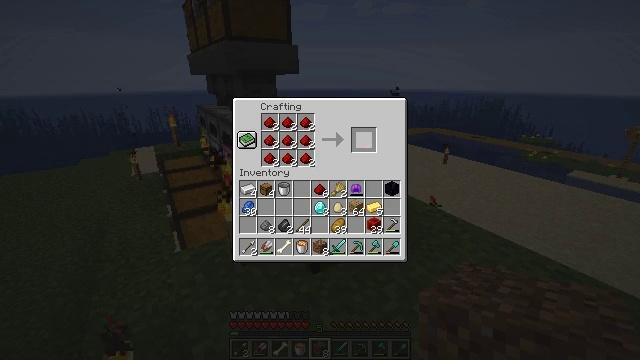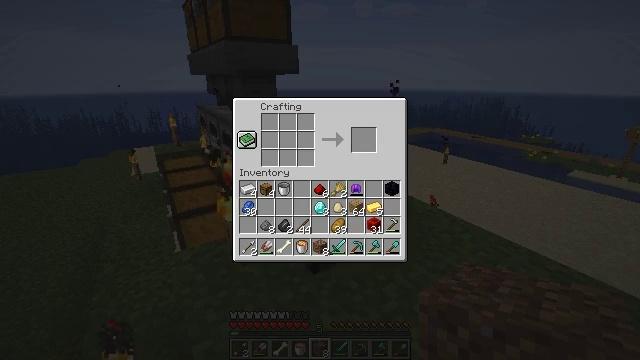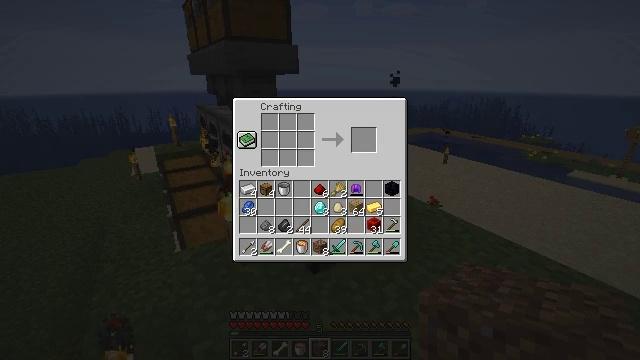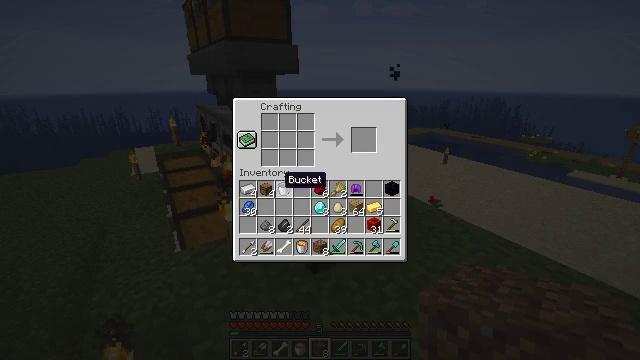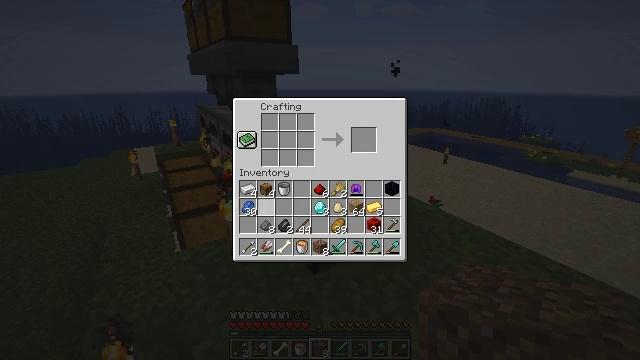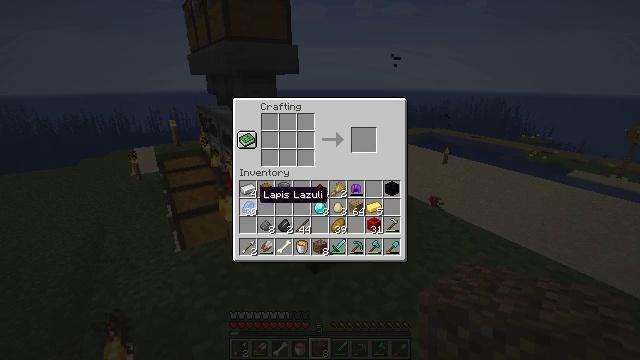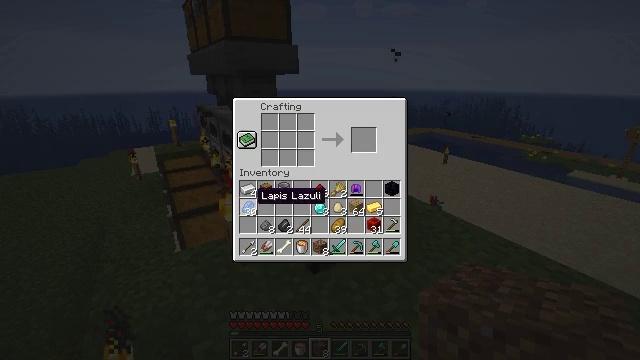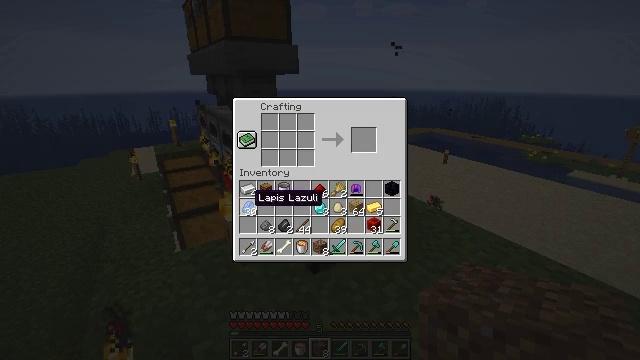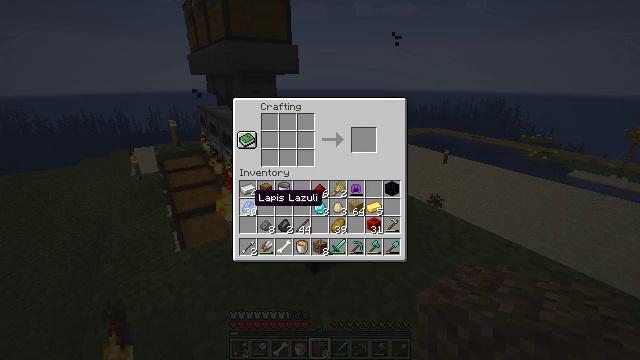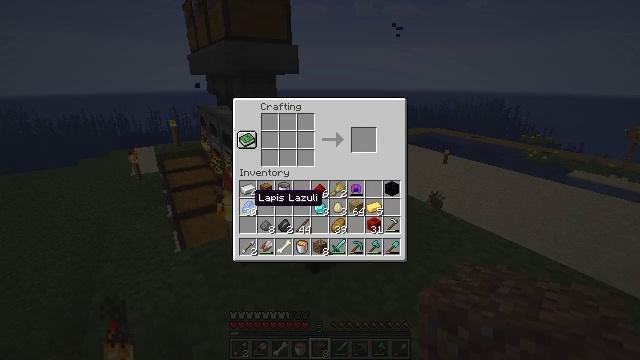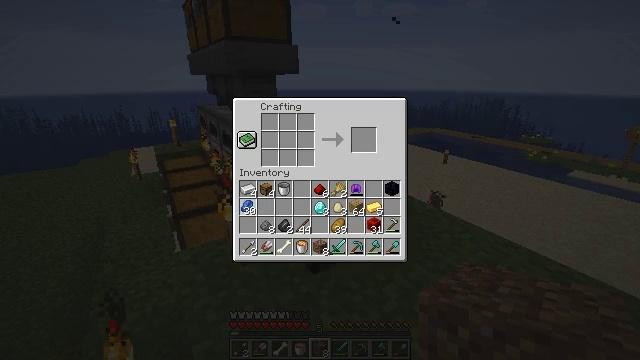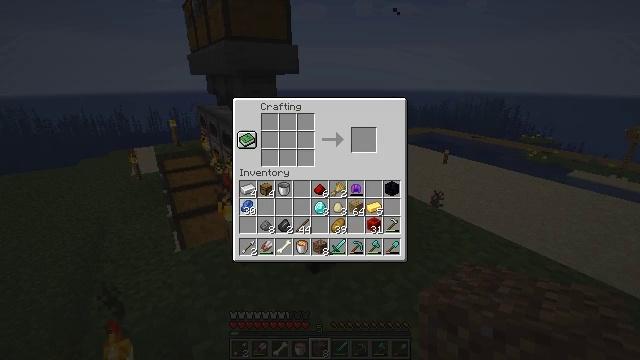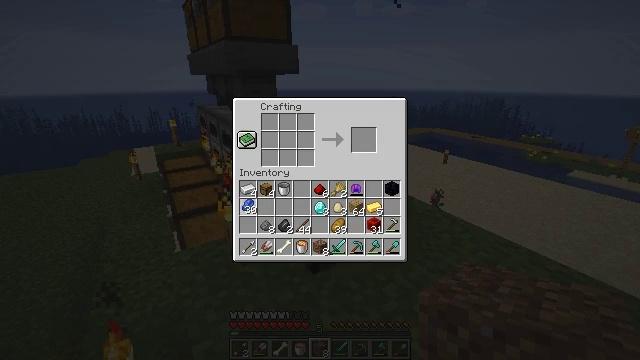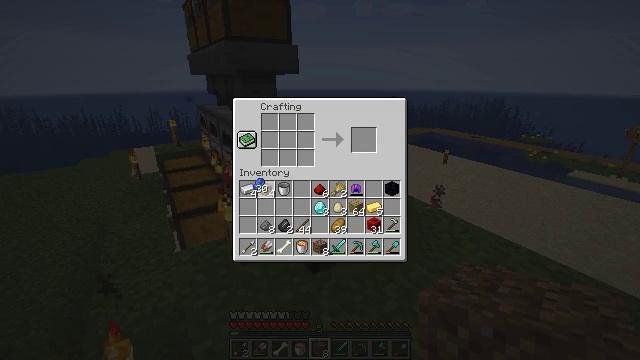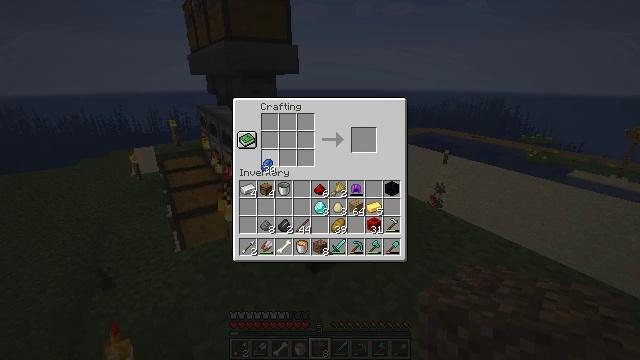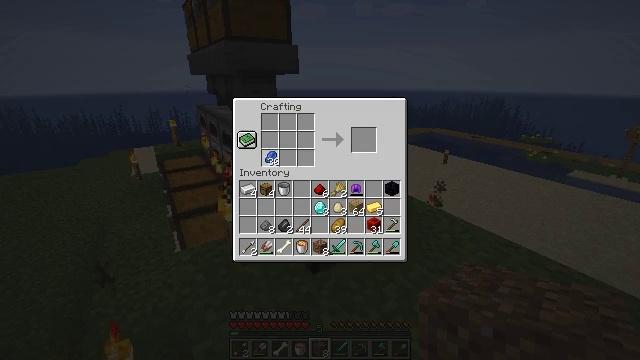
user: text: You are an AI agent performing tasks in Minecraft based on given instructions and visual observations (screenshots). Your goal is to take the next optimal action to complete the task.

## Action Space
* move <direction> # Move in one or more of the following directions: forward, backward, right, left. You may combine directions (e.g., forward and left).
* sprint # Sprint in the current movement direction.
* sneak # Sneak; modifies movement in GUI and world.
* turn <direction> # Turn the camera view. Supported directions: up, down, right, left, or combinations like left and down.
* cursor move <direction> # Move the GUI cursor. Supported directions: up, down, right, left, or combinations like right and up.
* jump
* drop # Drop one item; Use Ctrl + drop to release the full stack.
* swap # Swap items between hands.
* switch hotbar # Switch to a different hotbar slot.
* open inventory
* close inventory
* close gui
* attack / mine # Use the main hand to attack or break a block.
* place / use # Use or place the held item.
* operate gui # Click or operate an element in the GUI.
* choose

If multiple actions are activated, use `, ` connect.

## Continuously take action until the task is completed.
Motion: motion action
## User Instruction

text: Get a lapis block by combining lapis lazuli.
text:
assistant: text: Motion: sneak, cursor move left and down, open gui
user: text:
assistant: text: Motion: sneak, cursor move left and down
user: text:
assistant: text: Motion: sneak, cursor move left and down
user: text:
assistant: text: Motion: cursor move left and down
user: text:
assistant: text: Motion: no_op
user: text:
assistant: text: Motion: no_op
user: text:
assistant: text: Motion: no_op
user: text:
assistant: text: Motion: no_op
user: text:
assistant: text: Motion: no_op
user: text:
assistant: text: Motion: operate gui
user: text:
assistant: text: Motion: operate gui
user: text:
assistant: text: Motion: operate gui
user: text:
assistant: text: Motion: cursor move right and up
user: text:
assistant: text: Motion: cursor move right and up
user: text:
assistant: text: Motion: cursor move up
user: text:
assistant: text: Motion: no_op
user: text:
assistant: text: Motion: no_op
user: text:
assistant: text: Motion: no_op
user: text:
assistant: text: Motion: no_op
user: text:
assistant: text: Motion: no_op
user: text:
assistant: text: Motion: no_op
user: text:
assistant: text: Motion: no_op
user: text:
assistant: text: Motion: no_op
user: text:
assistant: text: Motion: operate gui
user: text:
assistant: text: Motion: cursor move right, operate gui
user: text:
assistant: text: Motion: cursor move right, operate gui
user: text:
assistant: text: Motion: cursor move right, operate gui
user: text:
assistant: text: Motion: operate gui
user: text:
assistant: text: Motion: operate gui
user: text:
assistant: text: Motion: operate gui